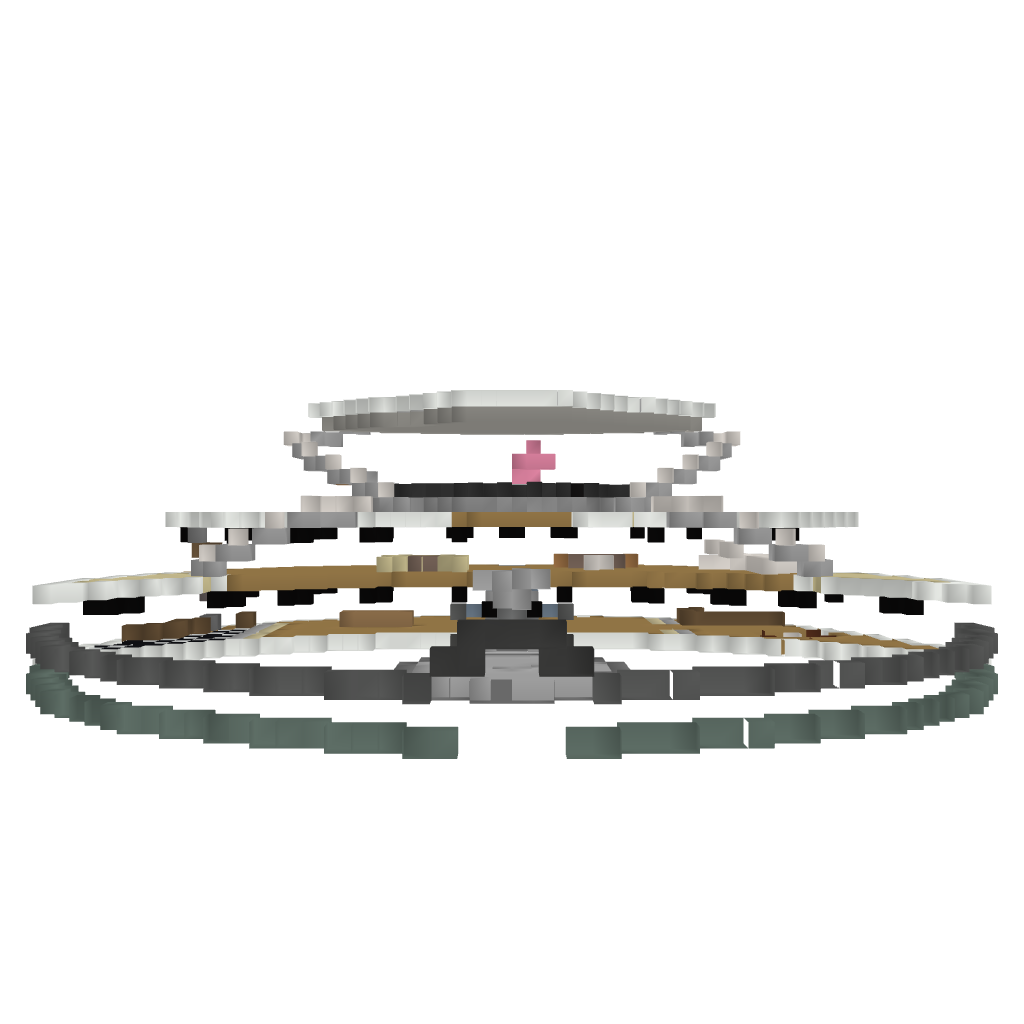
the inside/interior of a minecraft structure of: Modern house by Zertoren3132